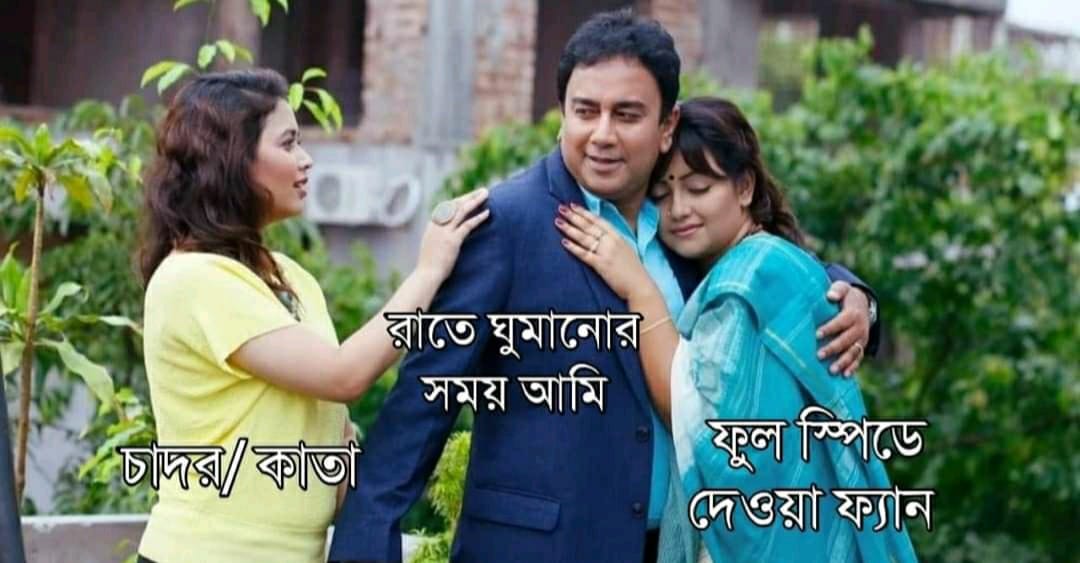
Caption: চাদর/কাতা    রাতে ঘুমানোর সময় আমি    ফুল স্পিডে দেওয়া ফ্যান
Label: non-hate